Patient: sex M, age 53
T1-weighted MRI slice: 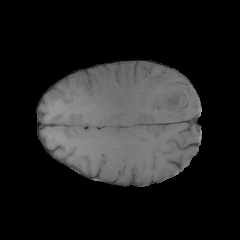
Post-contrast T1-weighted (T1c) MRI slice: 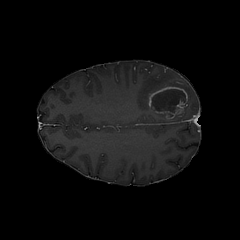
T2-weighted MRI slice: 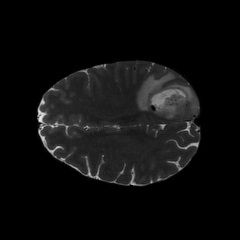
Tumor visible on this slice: yes
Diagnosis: Glioblastoma, IDH-wildtype
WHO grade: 4